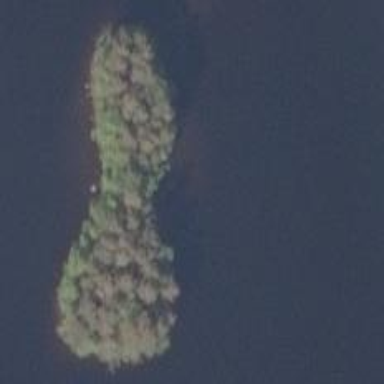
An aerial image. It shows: Island covered with woodland.